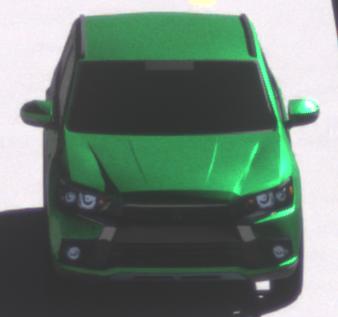
Make: Mitsubishi
Model: Outlander 2.0 Plug-In Hybrid
Detailed model: Outlander (III) Plug-In Hybrid
Model produced from: 2015/10
Model produced until: 2018/08
Doors: 5
Color: green
Road condition: dry road
Daytime: midday
Contrast: high contrast